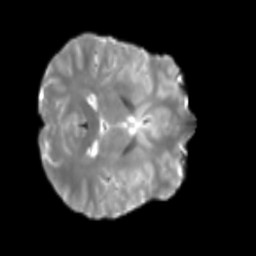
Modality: T2w
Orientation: axial
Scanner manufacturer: siemens
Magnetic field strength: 3 T
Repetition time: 4 s
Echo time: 0.0594 s